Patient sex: M
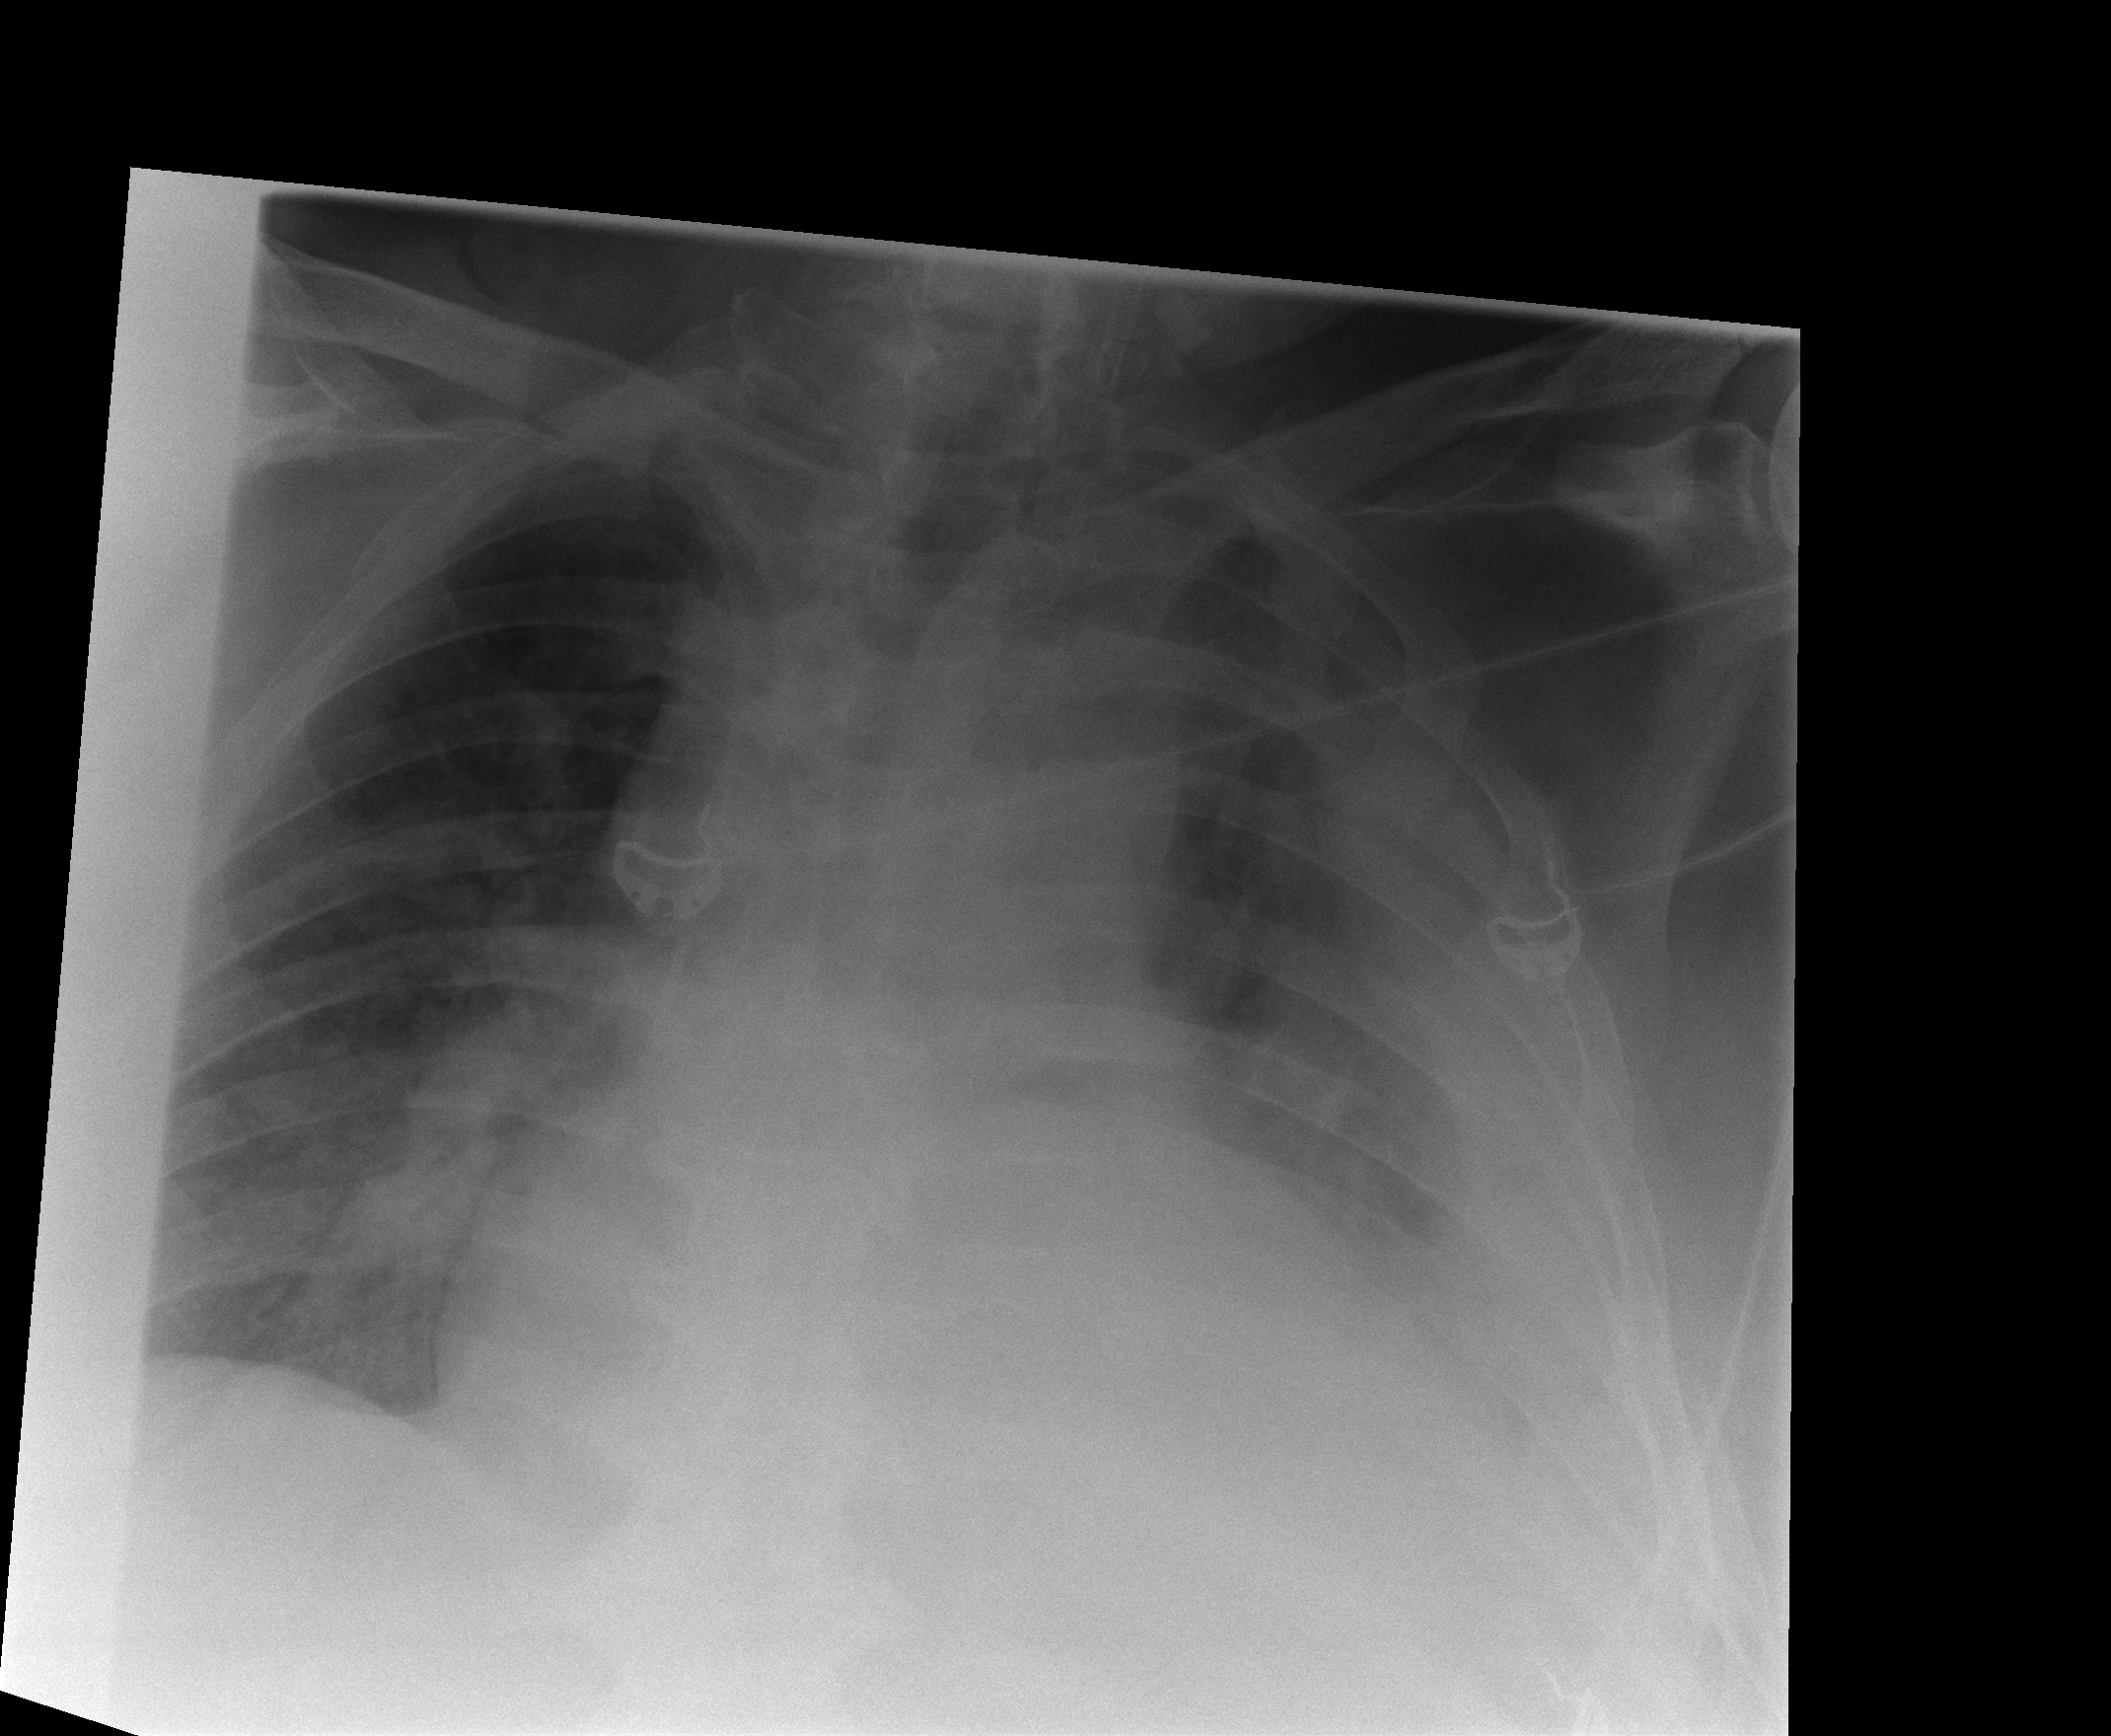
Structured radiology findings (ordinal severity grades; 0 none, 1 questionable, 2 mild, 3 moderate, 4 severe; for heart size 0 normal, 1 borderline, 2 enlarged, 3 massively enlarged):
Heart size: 2
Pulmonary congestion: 0
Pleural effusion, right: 0
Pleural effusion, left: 4
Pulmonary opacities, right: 0
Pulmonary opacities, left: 1
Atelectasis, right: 0
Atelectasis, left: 4